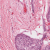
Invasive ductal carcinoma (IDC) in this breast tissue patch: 1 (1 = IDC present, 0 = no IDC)